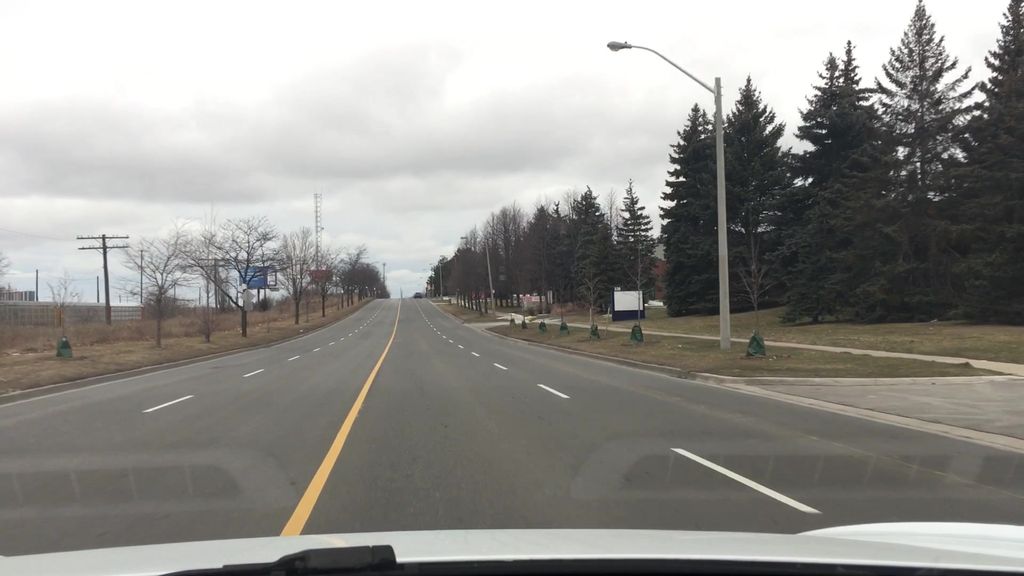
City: toronto